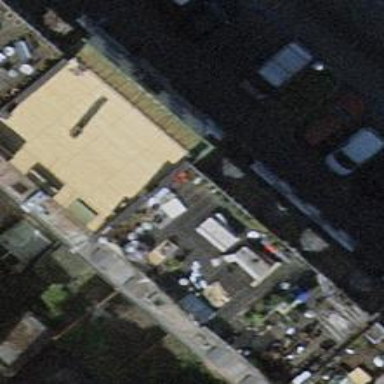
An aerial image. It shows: Café.